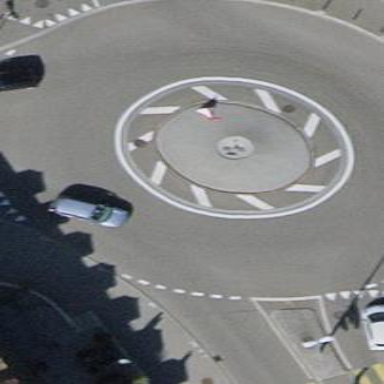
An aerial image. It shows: Tertiary road made of asphalt leading to roundabout junction.